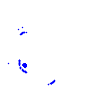
Particle: electron